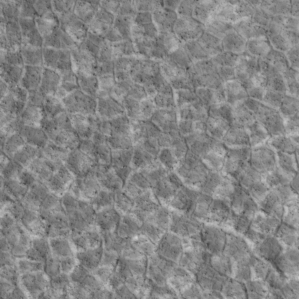
Label: non_frost